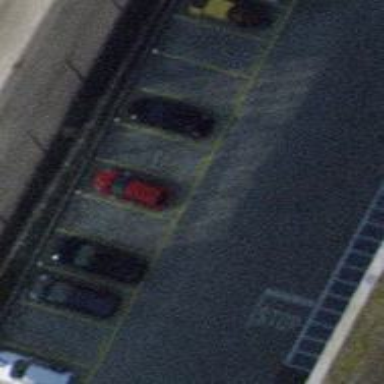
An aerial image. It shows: Parking area with surface.